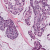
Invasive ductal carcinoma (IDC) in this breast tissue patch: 1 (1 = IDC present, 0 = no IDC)